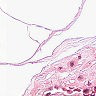
Metastatic tissue present: no